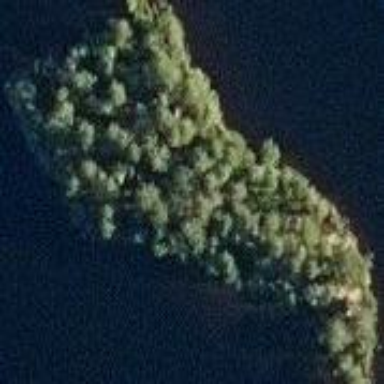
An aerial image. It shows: Image showing island.